Question: Consider the following 3 entities 'A', 'B', and 'C'. 'A'-to-'C' is a many-to-many relationship. 'B'-to-'A' is a one-to-many relationship ('B' has many 'A', which implies 'B'-to-'C' is also many-to-many).
If these overcomplicated relationships seems too vague to you, please consider this example:
- 'Track''A''Artist''C''Artist''Track'- 'Album''B''Track''Track''Album'
so that (implication):
- 'Album''Artist''Artist''Album'
Question: With the following code, I've established relationships between 'Album'-to-'Artist', 'Track'-to-'Artist'. 'Artist''Album' as it seems to require joining 4 tables/entities.
'''
public class Context: DbContext
{
// irrelevant code omitted...
protected override void OnModelCreating(ModelBuilder modelBuilder)
{
modelBuilder.Entity<TracksToArtists>()
.HasKey(r => new {r.TrackId, r.ArtistId});
modelBuilder.Entity<TracksToArtists>()
.HasOne(r => r.Track)
.WithMany(t => t.Artists)
.HasForeignKey(r => r.TrackId);
modelBuilder.Entity<TracksToArtists>()
.HasOne(r => r.Artist)
.WithMany(a => a.Tracks)
.HasForeignKey(r => r.ArtistId);
}
}
public class Track
{
public Guid Id { get; set; }
public string Name { get; set; }
public Guid AlbumId { get; set; }
public Album Album { get; set; }
public List<TracksToArtists> Artists { get; set; }
}
public class Album
{
public Guid Id { get; set; }
public string Name { get; set; }
public List<Track> Tracks { get; set; }
// TODO: create album-to-artist many-to-many relationship
// public List<SomethingArtistMaybe?> Artists { get; set; }
}
public class Artist
{
public Guid Id { get; set; }
public string Name { get; set; }
public List<TracksToArtists> Tracks { get; set; }
// TODO: create album-to-artist many-to-many relationship
// public List<SomethingAlbumMaybe?> Albums { get; set; }
}
// many-to-many relationship
public class TracksToArtists
{
public Guid TrackId { get; set; }
public Track Track { get; set; }
public Guid ArtistId { get; set; }
public Artist Artist { get; set; }
}
'''
It's quite straightforward if just using raw SQL queries, yet with ORM everything becomes a bit painful.
, I'd like to avoid introducing 'AlbumToArtist' table as it may create inconsistency in data. It should be something like this:

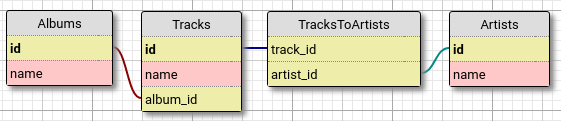
Answer: If I understand you correctly, 'Artist' doesn't have a direct relationship to 'Album', the relationship is only via 'Track'.
Consider putting the 'Album' in the center, so that each 'Artist' has multiple 'Album' and vice versa (many-to-many), then have 'Album' navigate to many 'Track's (one-to-many).
Anyway, whether you choose to keep your model as in your question or as I suggested, accessing the graph from point to another (in your question 'Album's of each 'Artist'), use <URL>:
'''
public async Task<IEnumerable<Album>> GetAlbums(Artist artist)
{
return await myDbContext.Artists
.Include(artist => artist.Tracks)
.ThenInclude(track => track.Album)
.Where(a.Id == artist.Id)
.Select(artist =>
artist.Tracks.Select(track =>
track.Album))
.Distinct()
.ToListAsync();
}
'''
You can also enable <URL> so you don't have to explicitly include the navigation properties in your query, but there is a performance cost for that.